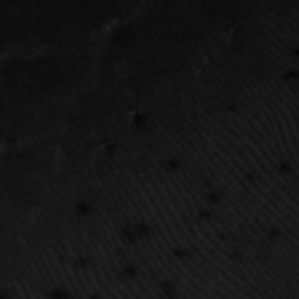
Label: frost